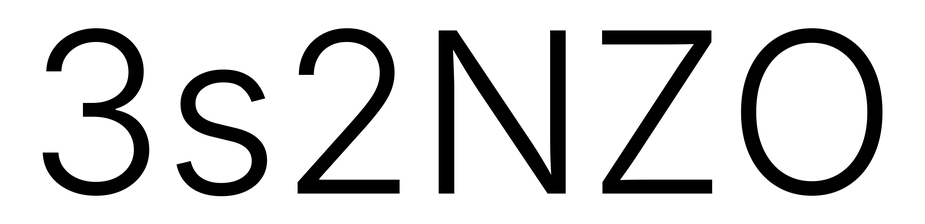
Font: Inter_Light